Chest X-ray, PA view. Patient: 56 years old, sex F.
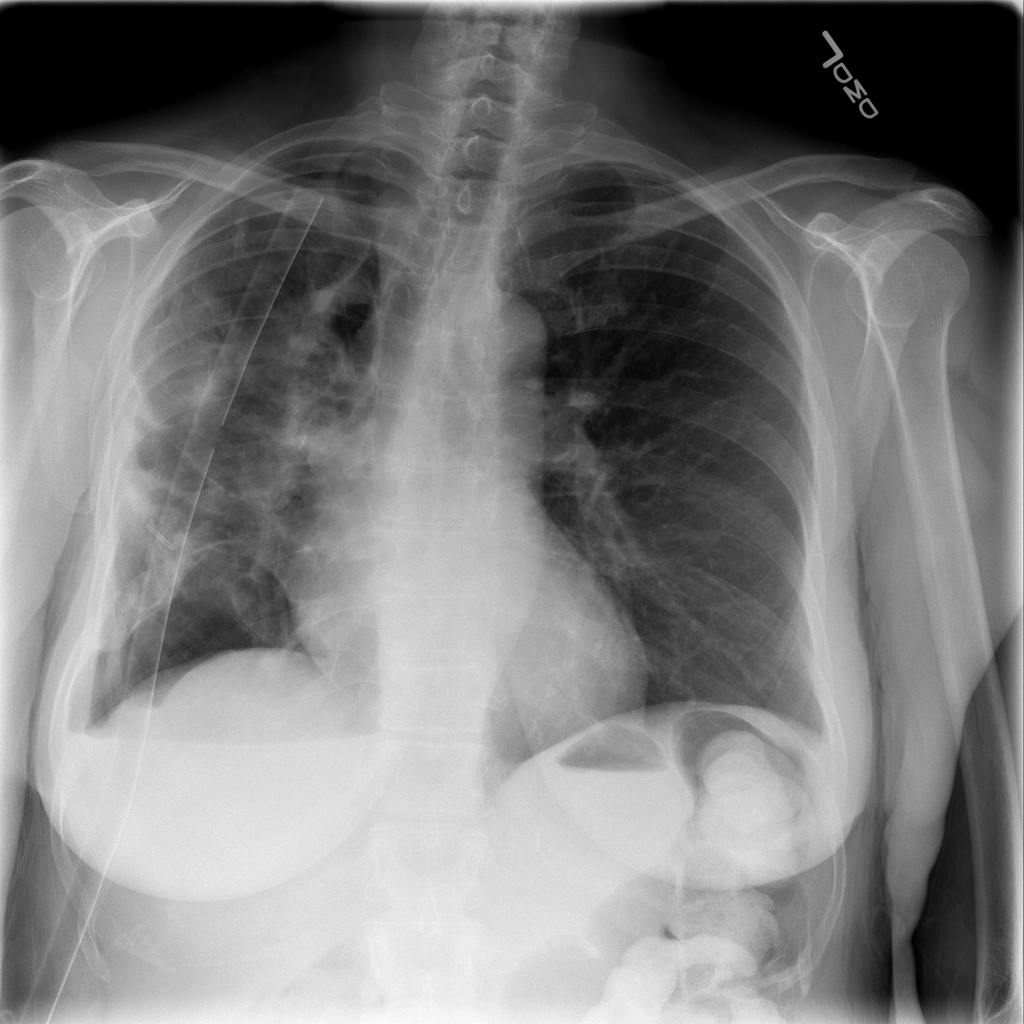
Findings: No Finding